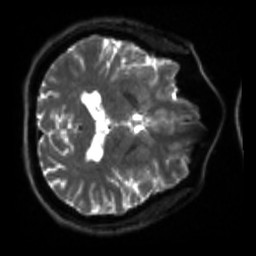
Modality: sbref
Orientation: axial
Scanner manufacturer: siemens
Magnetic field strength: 3 T
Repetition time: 4 s
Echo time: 0.0594 s